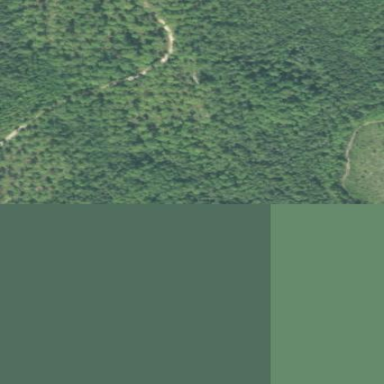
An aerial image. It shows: Forest area dominated by needle-leaved trees.